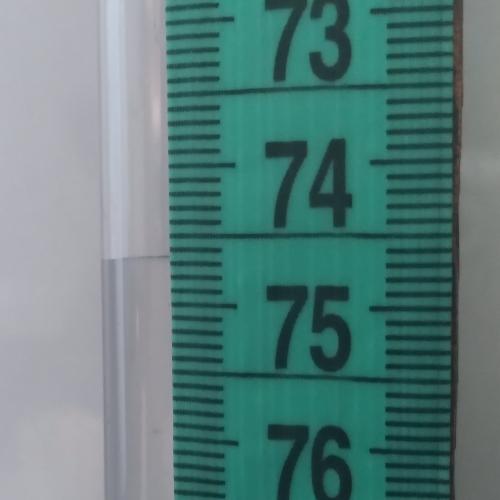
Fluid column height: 74.7 cm